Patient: sex F, age 68
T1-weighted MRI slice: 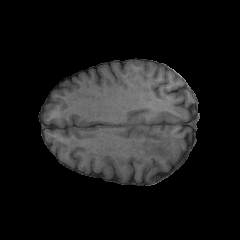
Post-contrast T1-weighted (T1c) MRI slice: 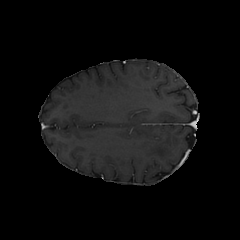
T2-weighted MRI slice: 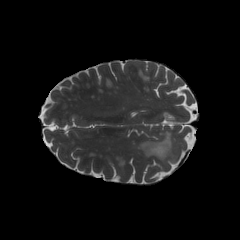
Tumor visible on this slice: yes
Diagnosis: Glioblastoma, IDH-wildtype
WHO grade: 4